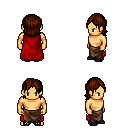
a pixel art fantasy rpg character, male body template, human, tanned skin, red cape, robe skirt, brown long bangs hairstyle, ghillies, four views (front, back, left, right), 2x2 character sprite sheet, small pixel art, hard edges, no anti-aliasing